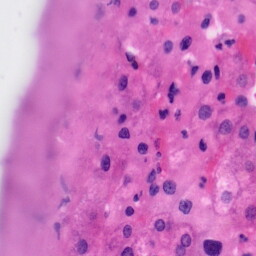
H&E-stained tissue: Liver